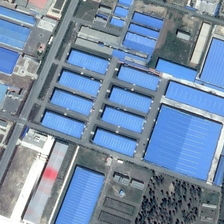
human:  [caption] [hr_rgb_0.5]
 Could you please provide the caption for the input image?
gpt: many buildings and some green trees are in an industrial area .

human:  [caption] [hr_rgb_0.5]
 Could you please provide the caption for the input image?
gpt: many buildings and some green trees are in an industrial area .

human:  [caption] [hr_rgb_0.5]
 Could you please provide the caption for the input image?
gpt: many buildings and some green trees are in an industrial area .

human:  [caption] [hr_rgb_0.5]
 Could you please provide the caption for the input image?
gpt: many buildings and some green trees are in an industrial area .

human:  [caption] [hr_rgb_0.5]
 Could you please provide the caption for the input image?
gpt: many buildings and some green trees are in an industrial area .